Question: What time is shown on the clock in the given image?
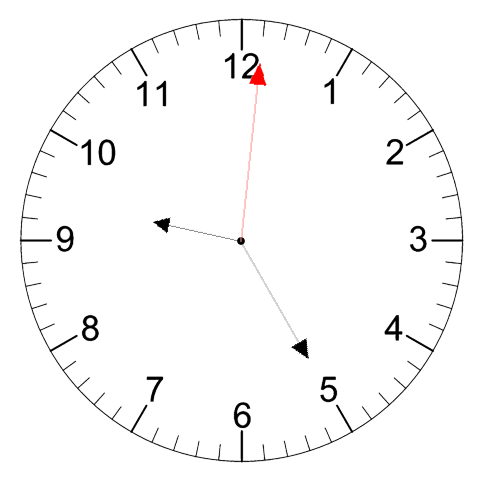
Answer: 09:25:01